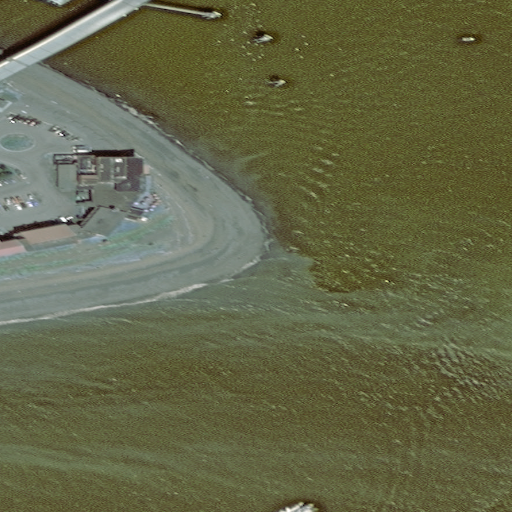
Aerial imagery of cape in Alaska named Coal Point containing only unknown